You are looking at the wavelet scalogram of a bearing's acceleration signal. What is the most likely bearing condition (normal, inner_race, outer_race, ball)?
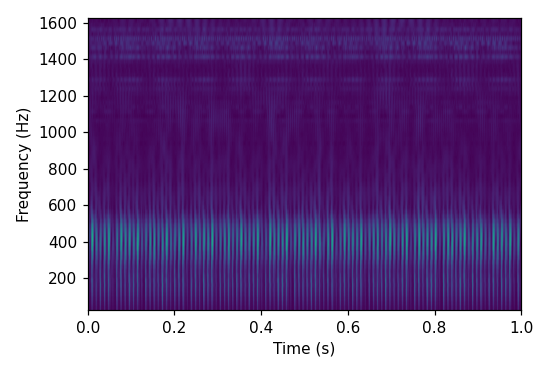
Answer: outer_race